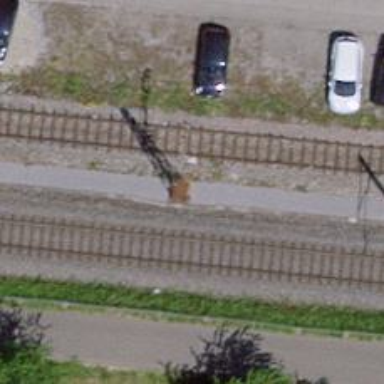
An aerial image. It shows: Power pole.